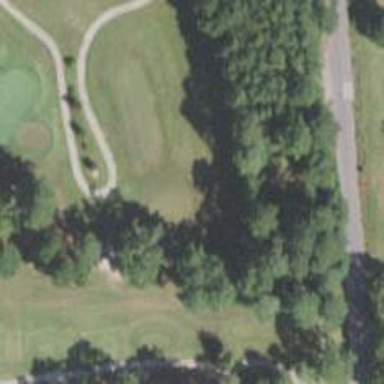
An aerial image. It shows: Golf tee.